Interaction volume radius: 5 \u00c5
Interaction volume height: 10 \u00c5
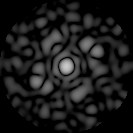
Disorder parameter: 0.8376